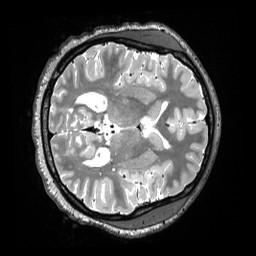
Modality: T2w
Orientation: axial